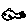
Label: fish